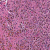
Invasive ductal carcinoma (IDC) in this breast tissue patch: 0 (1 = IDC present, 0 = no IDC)